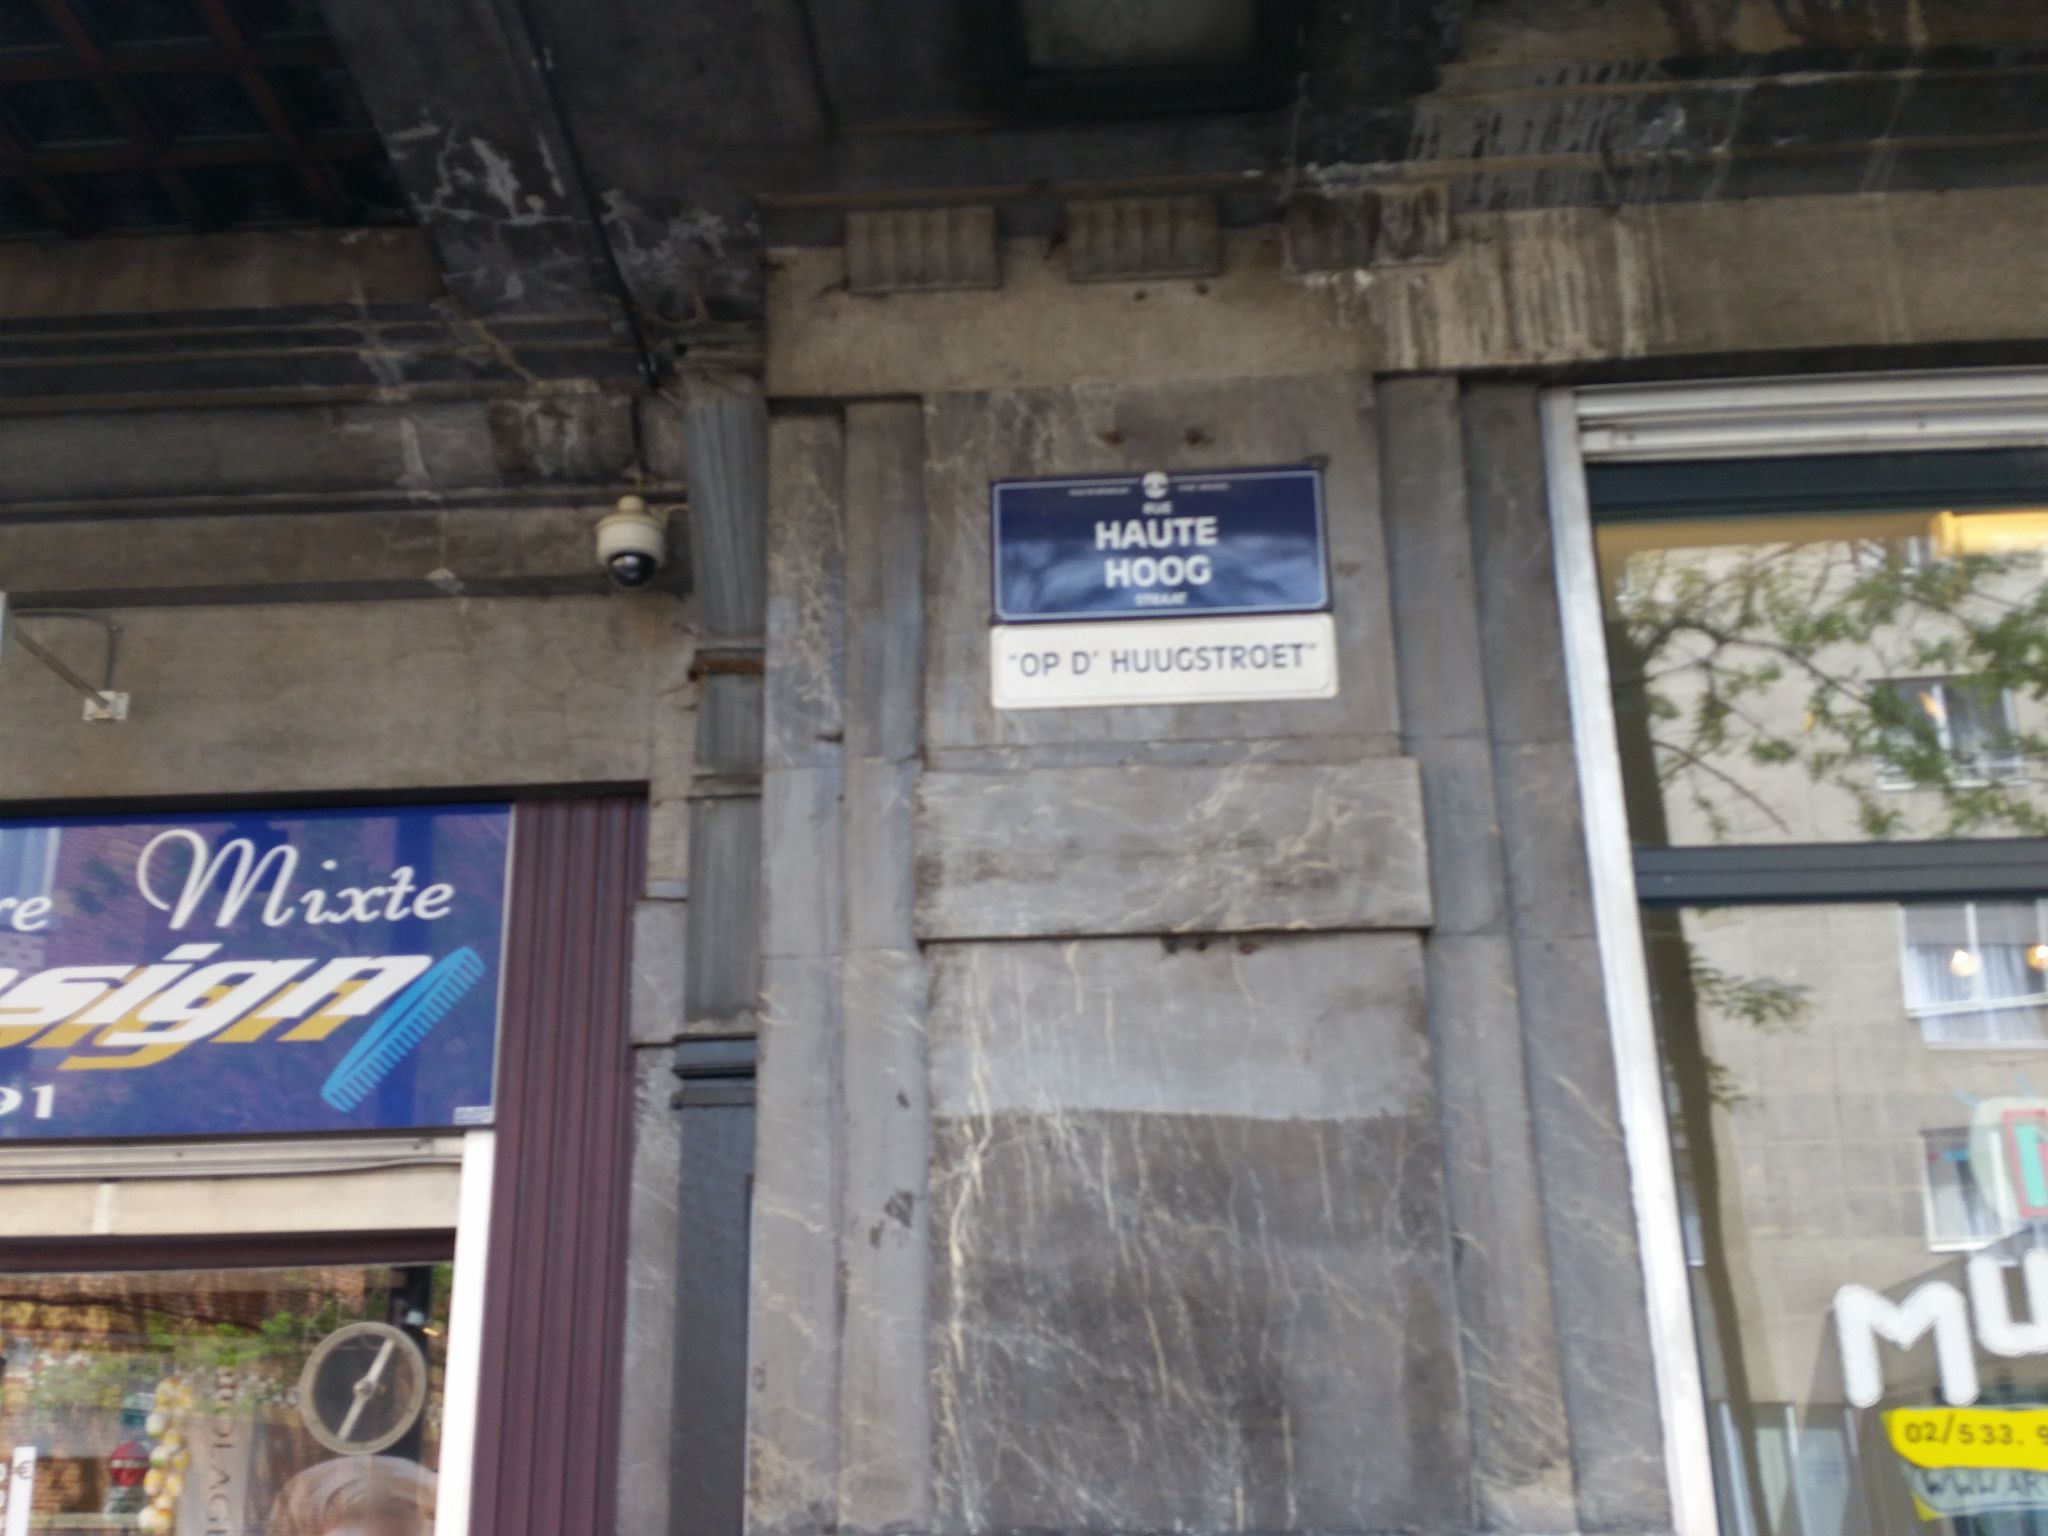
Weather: clear
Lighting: day
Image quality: slightly poor
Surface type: walking surface
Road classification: steps, pedestrian, living_street
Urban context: urban centre
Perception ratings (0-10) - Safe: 5.78, Lively: 2.46, Beautiful: 1.03, Boring: 2, Depressing: 5.37, Wealthy: 1.45